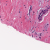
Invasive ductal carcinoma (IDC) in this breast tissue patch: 0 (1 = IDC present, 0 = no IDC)